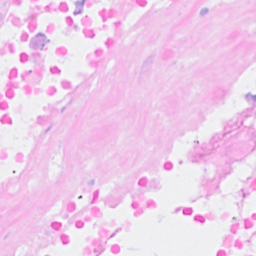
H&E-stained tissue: Breast